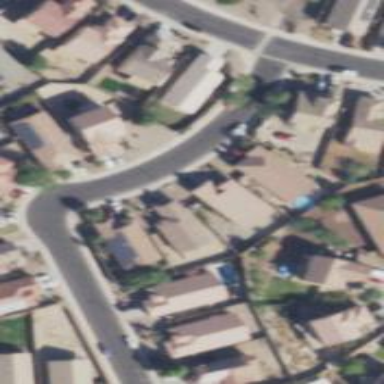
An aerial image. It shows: Asphalt road in residential area.